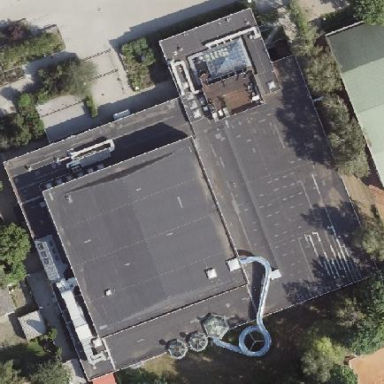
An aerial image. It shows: Sports centre building.